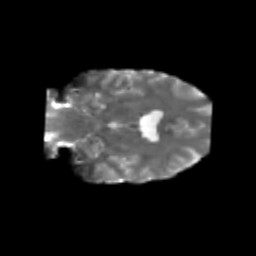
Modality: T2w
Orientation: coronal
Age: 33
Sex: female
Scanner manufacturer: siemens
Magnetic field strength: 3 T
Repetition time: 1.8 s
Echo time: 0.07 s